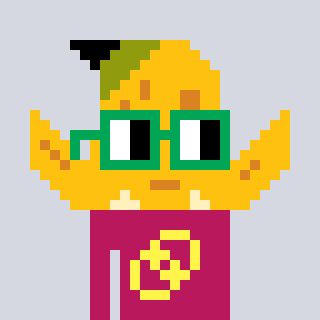
a pixel art character with square green glasses, a banana-shaped head and a darkpink-colored body on a cool background